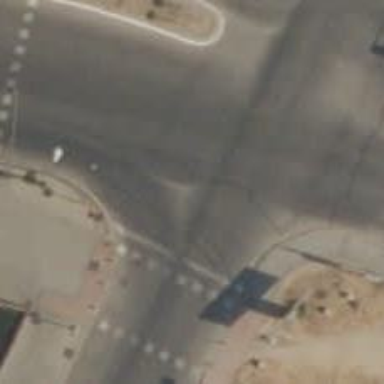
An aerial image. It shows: Road with traffic signals.